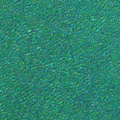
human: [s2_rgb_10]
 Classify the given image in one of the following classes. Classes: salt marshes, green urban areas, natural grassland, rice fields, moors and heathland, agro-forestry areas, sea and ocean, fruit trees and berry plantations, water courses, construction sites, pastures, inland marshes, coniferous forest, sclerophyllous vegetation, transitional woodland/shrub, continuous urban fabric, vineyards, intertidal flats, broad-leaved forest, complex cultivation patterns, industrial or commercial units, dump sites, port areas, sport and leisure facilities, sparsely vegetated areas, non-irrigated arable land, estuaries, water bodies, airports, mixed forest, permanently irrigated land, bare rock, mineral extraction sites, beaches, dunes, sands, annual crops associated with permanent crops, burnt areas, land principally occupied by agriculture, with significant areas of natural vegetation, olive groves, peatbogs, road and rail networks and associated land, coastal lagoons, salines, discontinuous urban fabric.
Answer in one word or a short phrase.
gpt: sea and ocean